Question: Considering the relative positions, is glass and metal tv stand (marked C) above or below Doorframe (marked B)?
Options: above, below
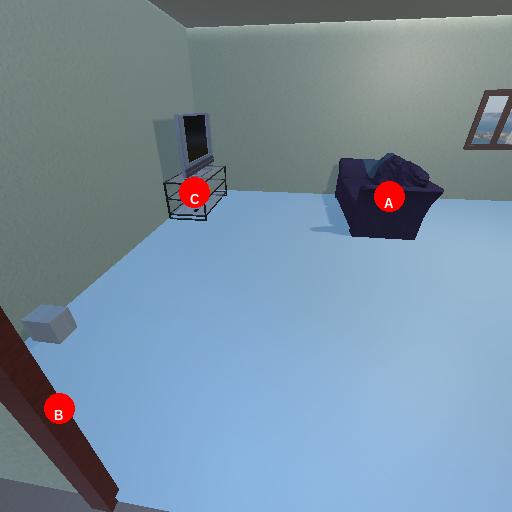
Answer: above